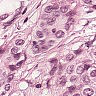
Metastatic tissue present: yes